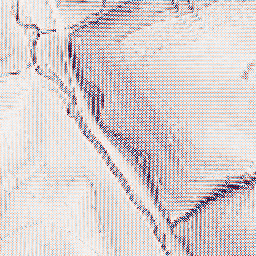
Category: wavelet
Decomposition family: wavelet_dwt
Decomposition parameters: wavelet: haar
level: 1
Upsampling method: fft_zeropad
Upsampling parameters: scale: 8
Upsampling scale: 8